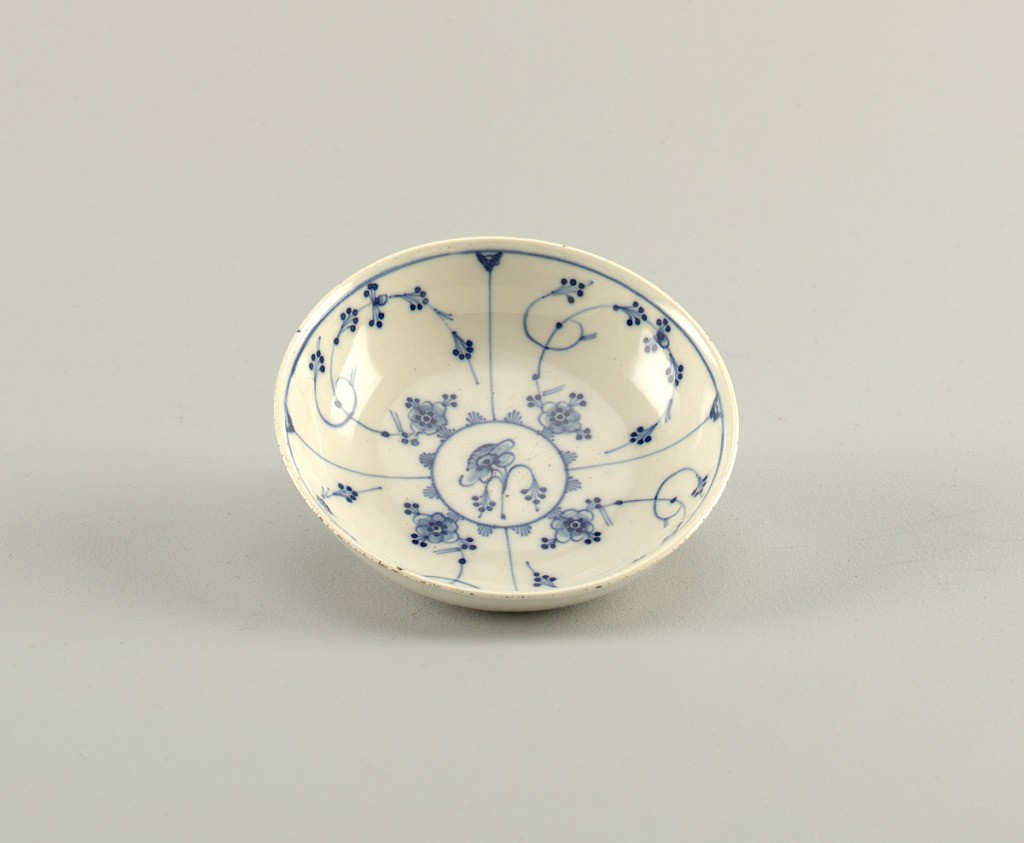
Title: Saucer with "Strohblumen" Pattern
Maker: Limbach Porcelain Manufactory, German, 1762 - 1939
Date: ca. 1790
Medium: hard paste porcelain, vitreous enamel
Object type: saucer
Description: Curved shape, reeding on the outside. Decoration of underglaze blue "Strohblumen" pattern.